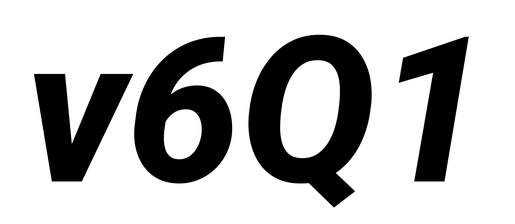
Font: Roboto-Italic_ExtraBold_Italic